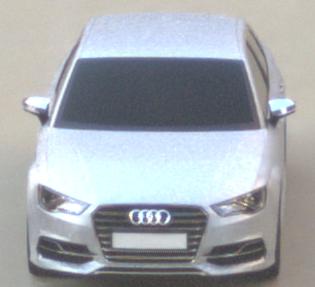
Make: Audi
Model: S3
Detailed model: 8V
Model produced from: 2013
Model produced until: 2020
Doors: 4
Color: white
Road condition: wet road
Daytime: sunrise or sunset
Contrast: low contrast